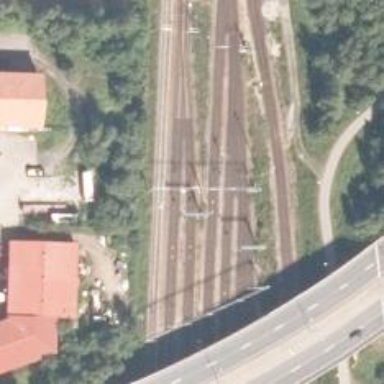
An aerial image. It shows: Siding railway line with electrified contact line for the trains.